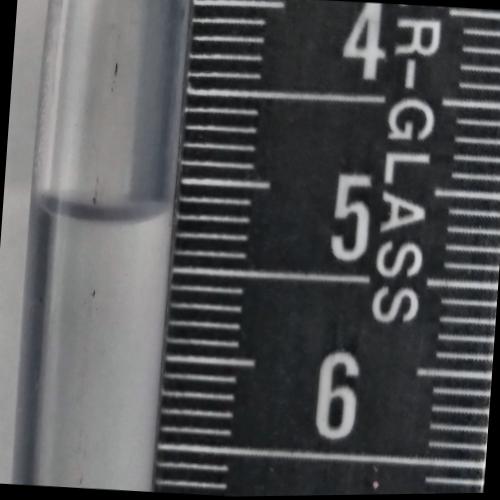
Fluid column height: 5.2 cm